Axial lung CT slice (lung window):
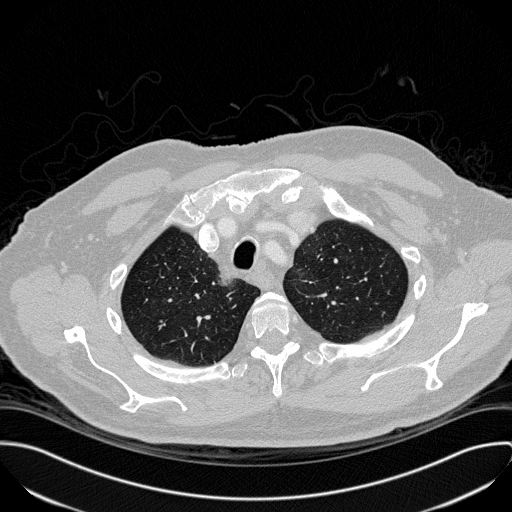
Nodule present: no